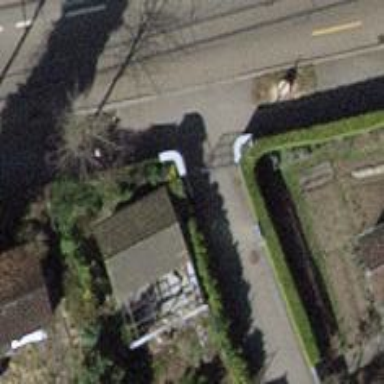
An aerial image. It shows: Gate.